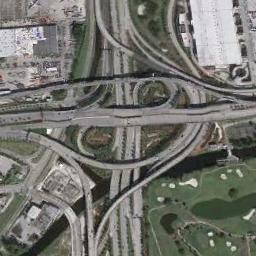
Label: overpass